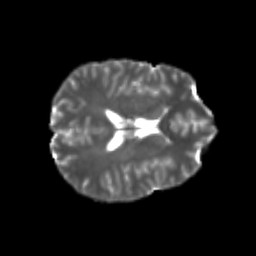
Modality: T2w
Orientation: axial
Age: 26
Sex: male
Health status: healthy
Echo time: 0.074 s